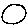
Label: circle